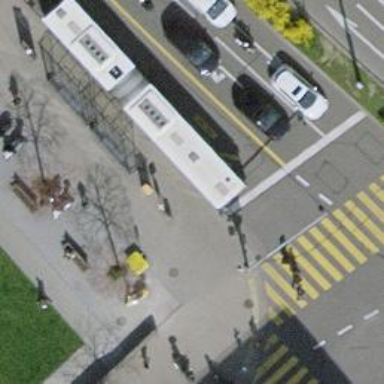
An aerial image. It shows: Sidewalk with asphalt surface leading to public transport platform. The platform includes shelter.